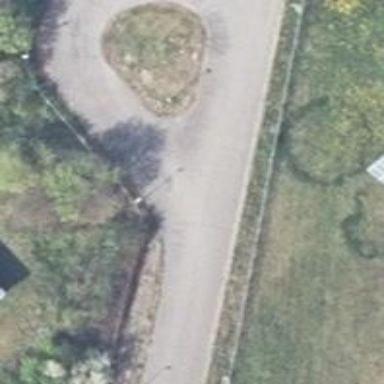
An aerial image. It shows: Asphalt road in residential area.